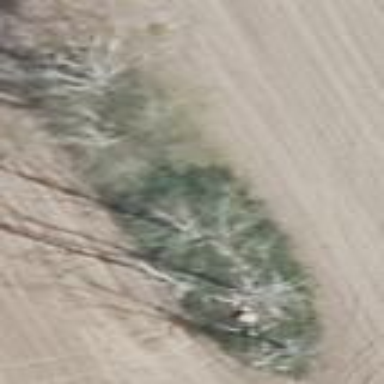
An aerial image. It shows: Patch of scrub vegetation.